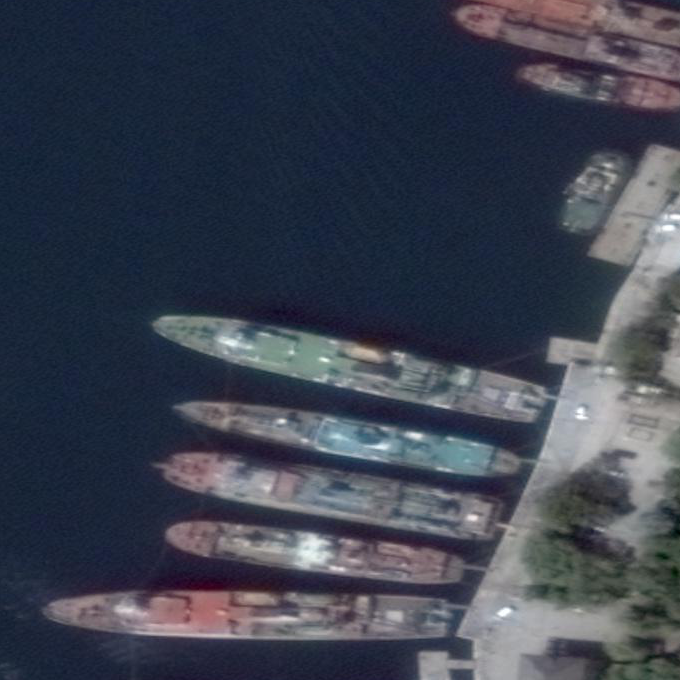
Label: civil